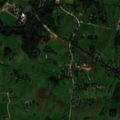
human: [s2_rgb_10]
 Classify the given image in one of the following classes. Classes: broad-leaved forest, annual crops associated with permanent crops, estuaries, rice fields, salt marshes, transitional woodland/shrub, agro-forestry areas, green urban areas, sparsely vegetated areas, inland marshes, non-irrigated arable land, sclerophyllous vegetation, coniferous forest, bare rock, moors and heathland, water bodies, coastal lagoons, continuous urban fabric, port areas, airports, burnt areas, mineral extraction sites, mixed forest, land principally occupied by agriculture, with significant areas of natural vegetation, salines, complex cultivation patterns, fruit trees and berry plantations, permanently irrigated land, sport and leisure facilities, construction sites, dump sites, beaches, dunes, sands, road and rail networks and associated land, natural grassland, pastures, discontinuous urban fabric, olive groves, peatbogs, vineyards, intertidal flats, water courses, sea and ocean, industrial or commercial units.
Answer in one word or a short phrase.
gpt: non-irrigated arable land, pastures, complex cultivation patterns, land principally occupied by agriculture, with significant areas of natural vegetation